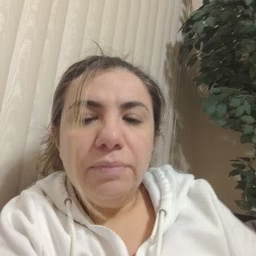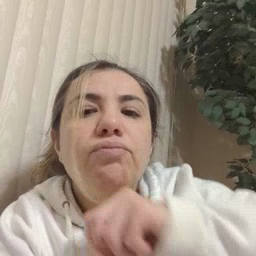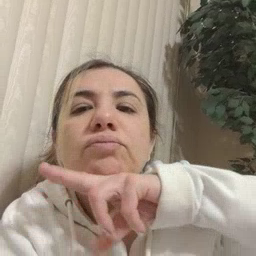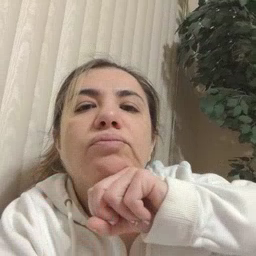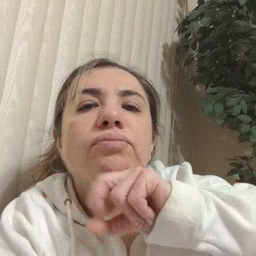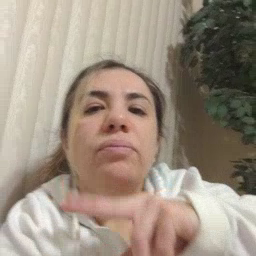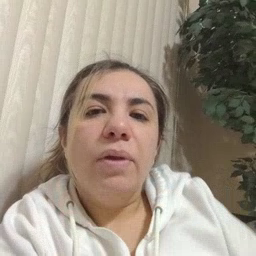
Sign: frog